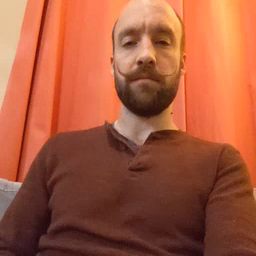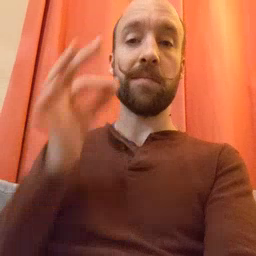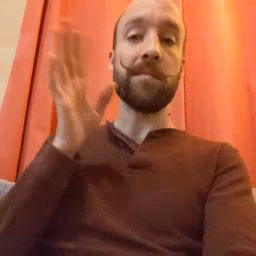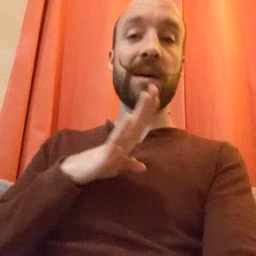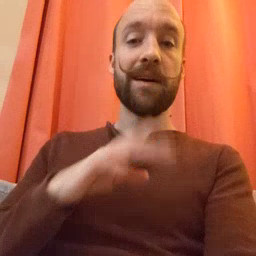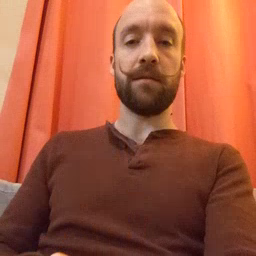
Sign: bee